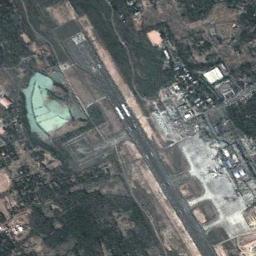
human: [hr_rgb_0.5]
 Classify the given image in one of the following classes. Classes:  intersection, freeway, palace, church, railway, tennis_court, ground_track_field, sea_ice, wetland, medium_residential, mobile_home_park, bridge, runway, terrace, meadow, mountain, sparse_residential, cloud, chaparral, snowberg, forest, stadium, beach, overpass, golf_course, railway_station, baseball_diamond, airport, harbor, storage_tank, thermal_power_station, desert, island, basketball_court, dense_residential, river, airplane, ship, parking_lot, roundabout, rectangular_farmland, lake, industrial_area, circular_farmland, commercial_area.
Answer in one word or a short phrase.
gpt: runway